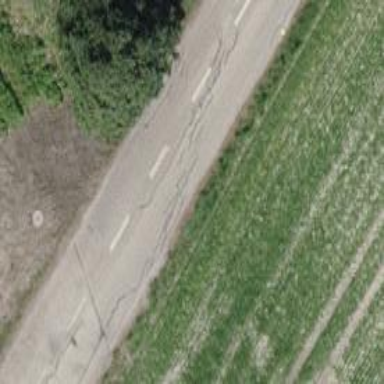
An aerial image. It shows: Unclassified road with paved surface.